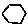
Label: hexagon